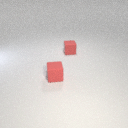
small red rubber cube to the right of small red rubber cube